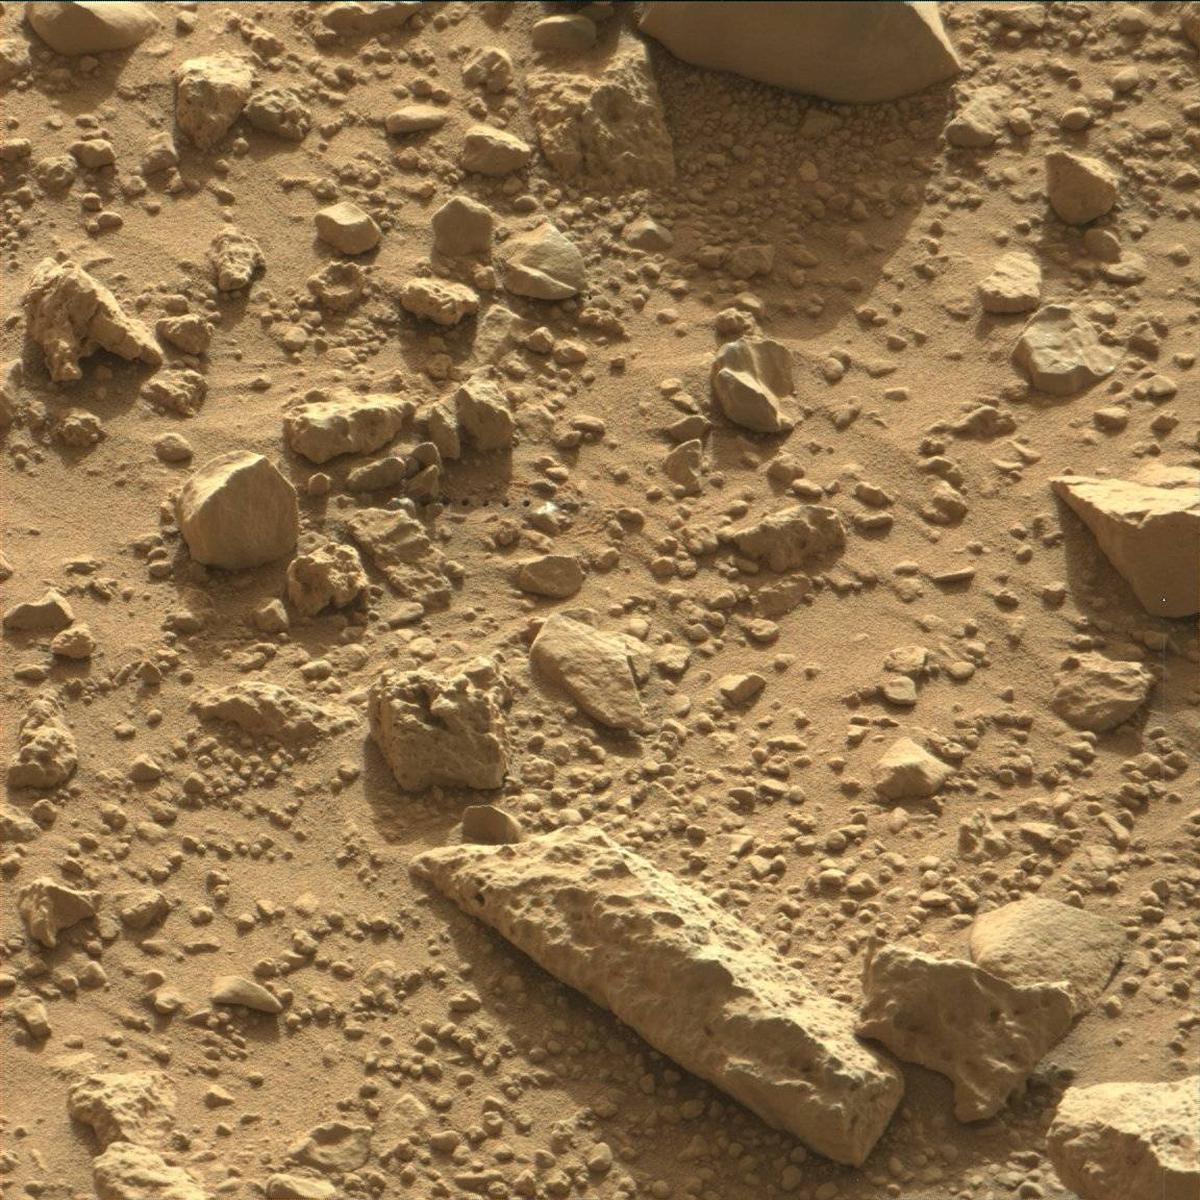
Terrain classes present: Bedrock, Hole, Rock, Sand / Soil